高一 · 代数
已知函数 $f(x)=-x^{2}+2 a x-2 a+b$, 且 $f(1)=0$.

(1) 若 $f(x)$ 在区间 $(2,3)$ 上有零点, 求实数 $a$ 的取值范围;

(2) 若 $f(x)$ 在 $[0,3]$ 上的最大值是 2 , 求实数 $a$ 的的值.
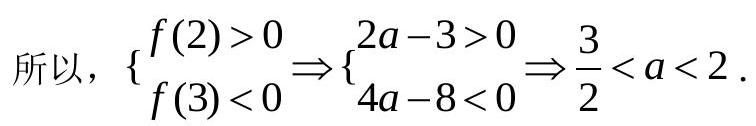
答案: (1) $\frac{3}{2}<a<2 ；(2) ~ a=-\frac{1}{2}$ 或 $a=1+\sqrt{2}$.
解析: 试题分析：（1）由 $f(1)=0$, 得 $b=1$. 又 $f(x)$ 在区间 $(2,3)$ 上有零点可得 $\left\{\begin{array}{l}f(2)>0 \\ f(3)<0\end{array}\right.$.或者可用求根公式求得另一零点, 使其在区间 $(2,3)$ 内. (2) 函数 $f(x)$ 的图像是开口向上的抛物线, 对称轴为 $x=a$. 讨论对称轴 $x=a$ 与区间 $[0,3]$ 的关系, 根据函数的单调性求其最大值.

试题解析：解: (1) 由 $f(1)=0$, 得 $b=1$.

又 $f(x)$ 在区间 $(2,3)$ 上有零点, 且 $f(x)$ 的一个零点是 1 ;

(2) $f(x)=-x^{2}+2 a x-2 a+1$, 对称轴为 $x=a$.

(1)当 $a \leq 0$ 时, $f_{\text {max }}=f(0)=-2 a+1=2$, 则 $a=-\frac{1}{2}$;

(2)当 $0<a<3$ 时, $f_{\text {max }}=f(a)=a^{2}-2 a+1=2$, 则 $a=1+\sqrt{2}$, 或 $a=1-\sqrt{2}$ （舍去）;

(3)当 $a \geq 3$ 时, $f_{\text {max }}=f(3)=4 a-8=2$, 则 $a=\frac{5}{2}$ （舍去）;

综上: $a=-\frac{1}{2}$ 或 $a=1+\sqrt{2}$.